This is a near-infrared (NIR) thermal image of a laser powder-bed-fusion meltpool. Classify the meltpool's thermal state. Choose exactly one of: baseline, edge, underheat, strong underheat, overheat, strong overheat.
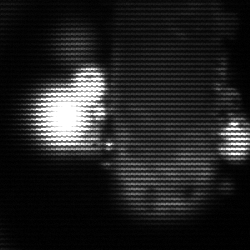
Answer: strong underheat